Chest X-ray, PA view. Patient: 46 years old, sex F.
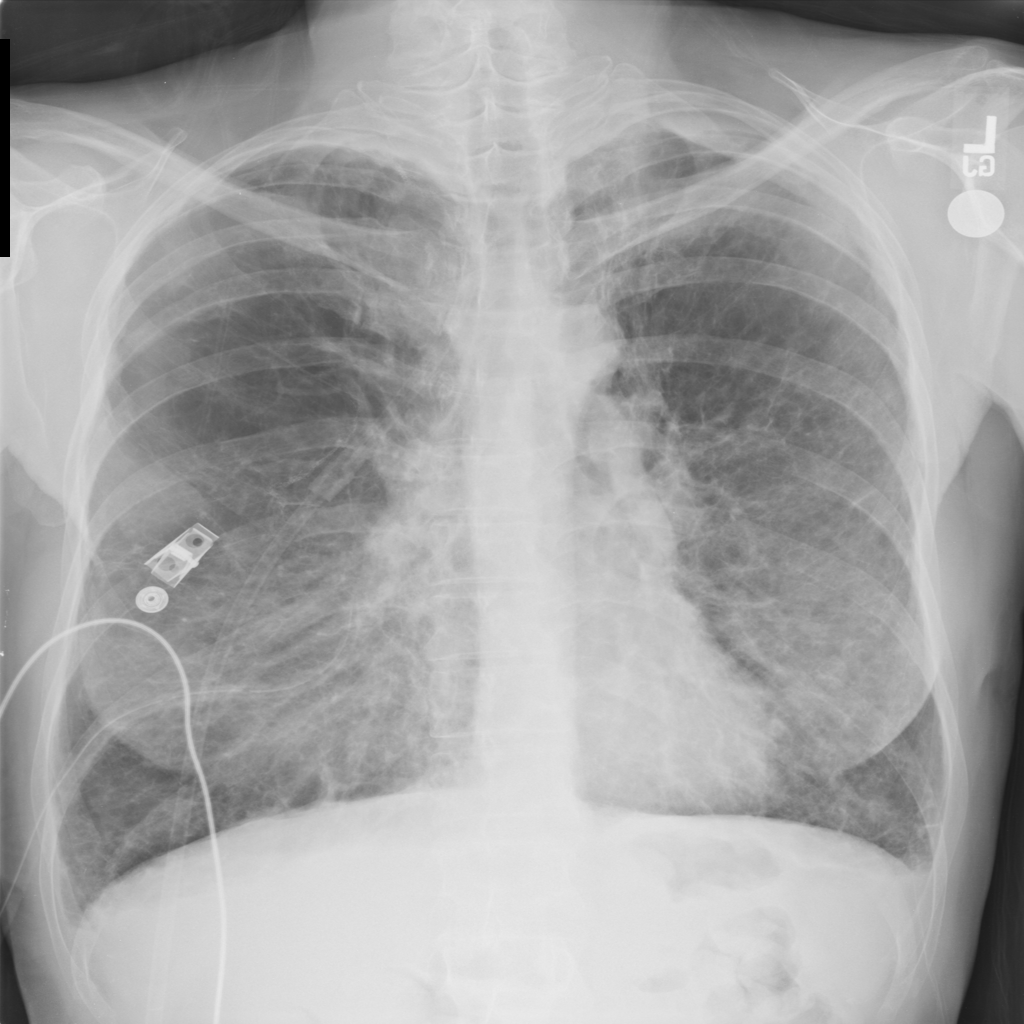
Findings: No Finding